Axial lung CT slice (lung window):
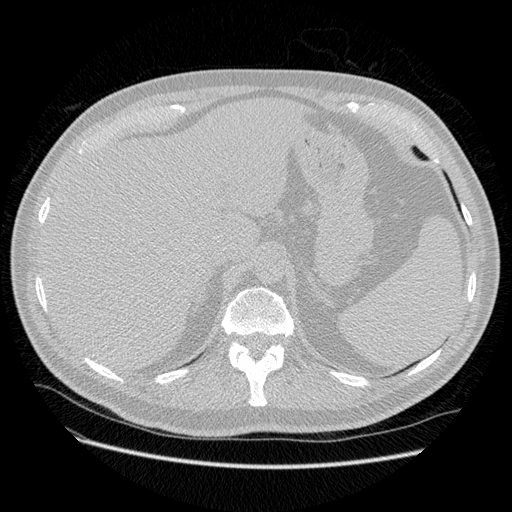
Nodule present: no